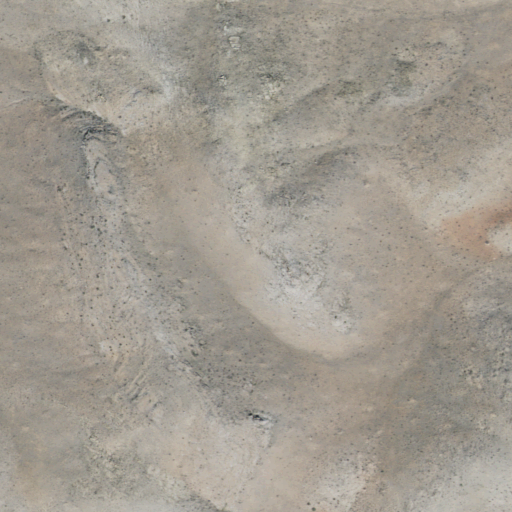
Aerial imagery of ridge(s) in Arizona named The Grandstand containing only shrub